Question: my xml code for list view's row is
'''
<?xml version="1.0" encoding="utf-8"?>
<LinearLayout xmlns:android="http://schemas.android.com/apk/res/android"
android:layout_width="match_parent"
android:layout_height="match_parent"
android:baselineAligned="false"
android:orientation="horizontal" >
<LinearLayout
android:layout_width="0dp"
android:layout_height="wrap_content"
android:layout_weight="5"
android:orientation="vertical" >
<TextView
android:id="@+id/tv_name"
android:layout_width="wrap_content"
android:layout_height="wrap_content"
android:layout_marginLeft="10dp" />
<TextView
android:id="@+id/tv_time"
android:layout_width="wrap_content"
android:layout_height="wrap_content"
android:layout_marginLeft="10dp" />
</LinearLayout>
<LinearLayout
android:layout_width="0dp"
android:layout_height="wrap_content"
android:layout_gravity="center_horizontal"
android:layout_weight="2"
android:gravity="center" >
<ImageView
android:id="@+id/iv_image"
android:layout_width="50dp"
android:layout_height="40dp"
android:background="@drawable/app_icon_17"
android:contentDescription="@string/empty" />
</LinearLayout>
<LinearLayout
android:layout_width="0dp"
android:layout_height="wrap_content"
android:layout_gravity="right"
android:layout_weight="2"
android:gravity="center" >
<Button
android:id="@+id/btn_delete"
android:layout_width="40dp"
android:layout_height="40dp"
android:background="@drawable/btn_delete_new"
android:focusable="false" />
</LinearLayout>
</LinearLayout>
'''
I want the last button with id btn_delete to stay right aligned. And its showing as I wanted in "graphical layout" while designing. But when I run it, on emulator it's not working.
See the output :

So why the delete button not getting right aligned?
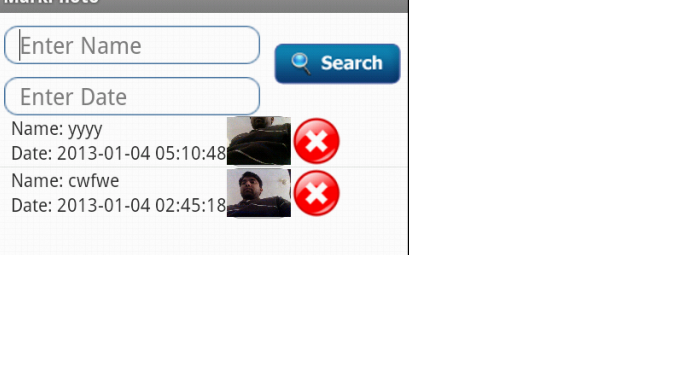
Answer: Use this, using relative layout
'''
<?xml version="1.0" encoding="utf-8"?>
<RelativeLayout xmlns:android="http://schemas.android.com/apk/res/android"
android:layout_width="match_parent"
android:layout_height="match_parent" >
<RelativeLayout
android:layout_width="wrap_content"
android:layout_height="wrap_content"
android:layout_alignParentLeft="true" >
<TextView
android:id="@+id/tv_name"
android:layout_width="wrap_content"
android:layout_height="wrap_content"
android:layout_marginLeft="10dp" />
<TextView
android:id="@+id/tv_time"
android:layout_width="wrap_content"
android:layout_height="wrap_content"
android:layout_below="@+id/tv_name"
android:layout_marginLeft="10dp" />
</RelativeLayout>
<RelativeLayout
android:id="@+id/rl_btn"
android:layout_width="wrap_content"
android:layout_height="wrap_content"
android:layout_alignParentRight="true" >
<Button
android:id="@+id/btn_delete"
android:layout_width="40dp"
android:layout_height="40dp"
android:background="@drawable/btn_delete_new"
android:focusable="false" />
</RelativeLayout>
<RelativeLayout
android:layout_width="wrap_content"
android:layout_height="wrap_content"
android:layout_marginRight="20dp"
android:layout_toLeftOf="@+id/rl_btn" >
<ImageView
android:id="@+id/iv_image"
android:layout_width="50dp"
android:layout_height="40dp"
android:background="@drawable/app_icon_17"
android:contentDescription="@string/empty" />
</RelativeLayout>
</RelativeLayout>
'''